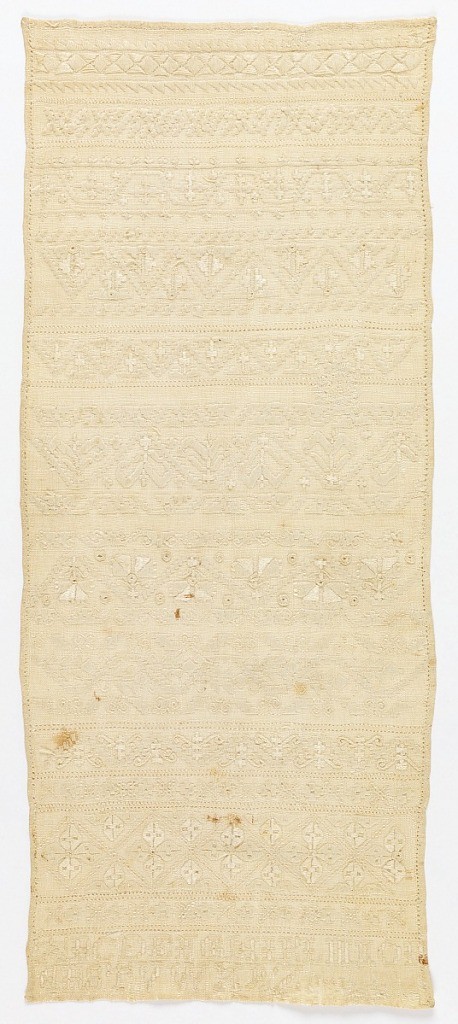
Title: Sampler
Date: ca. 1641
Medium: linen Technique: counted satin, hem and buttonhole stitches on plain weave
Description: Alphabet and twelve cross borders in geometric and floral patterns.